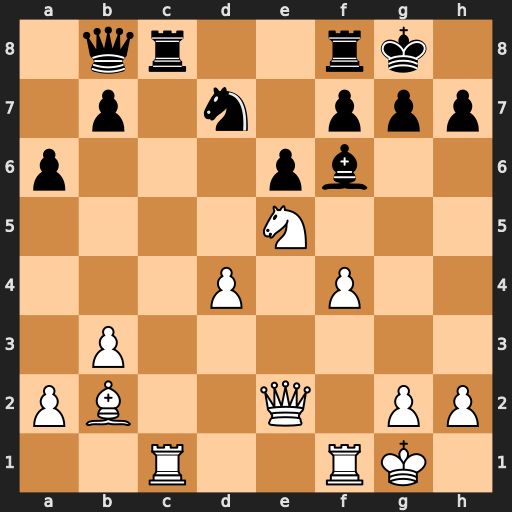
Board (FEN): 1qr2rk1/1p1n1ppp/p3pb2/4N3/3P1P2/1P6/PB2Q1PP/2R2RK1
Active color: w
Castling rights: -
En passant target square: -
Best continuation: Nxd7